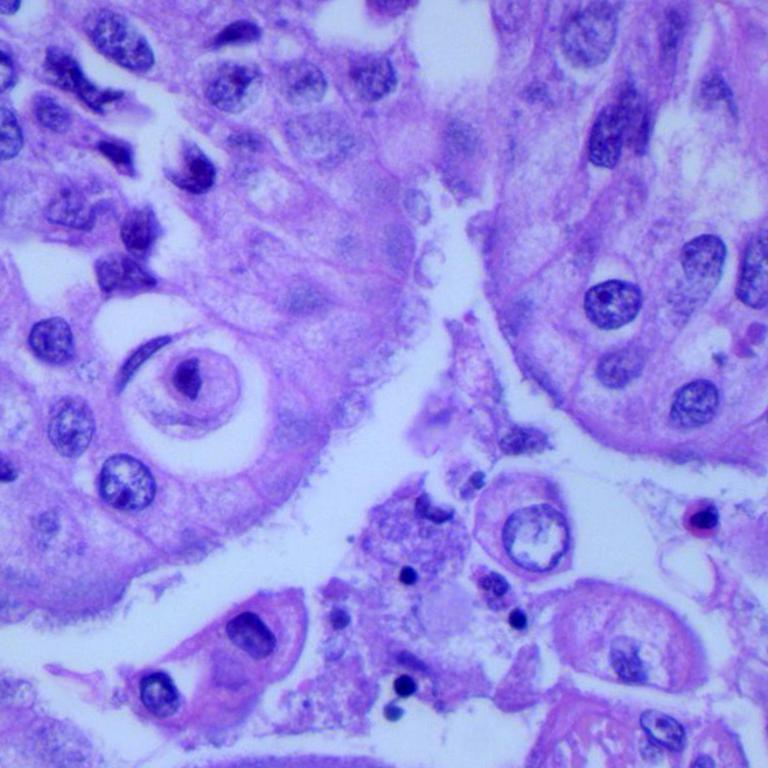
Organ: lung
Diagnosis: adenocarcinomas